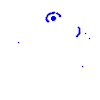
Particle: electron